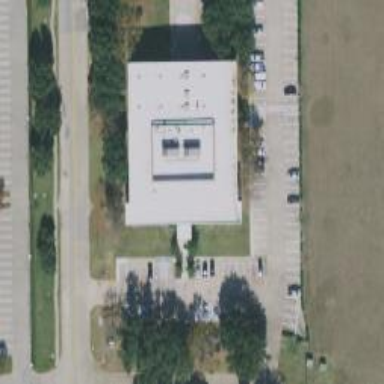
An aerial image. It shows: Office building.